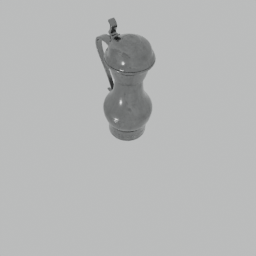
Label: tools